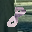
Label: 8